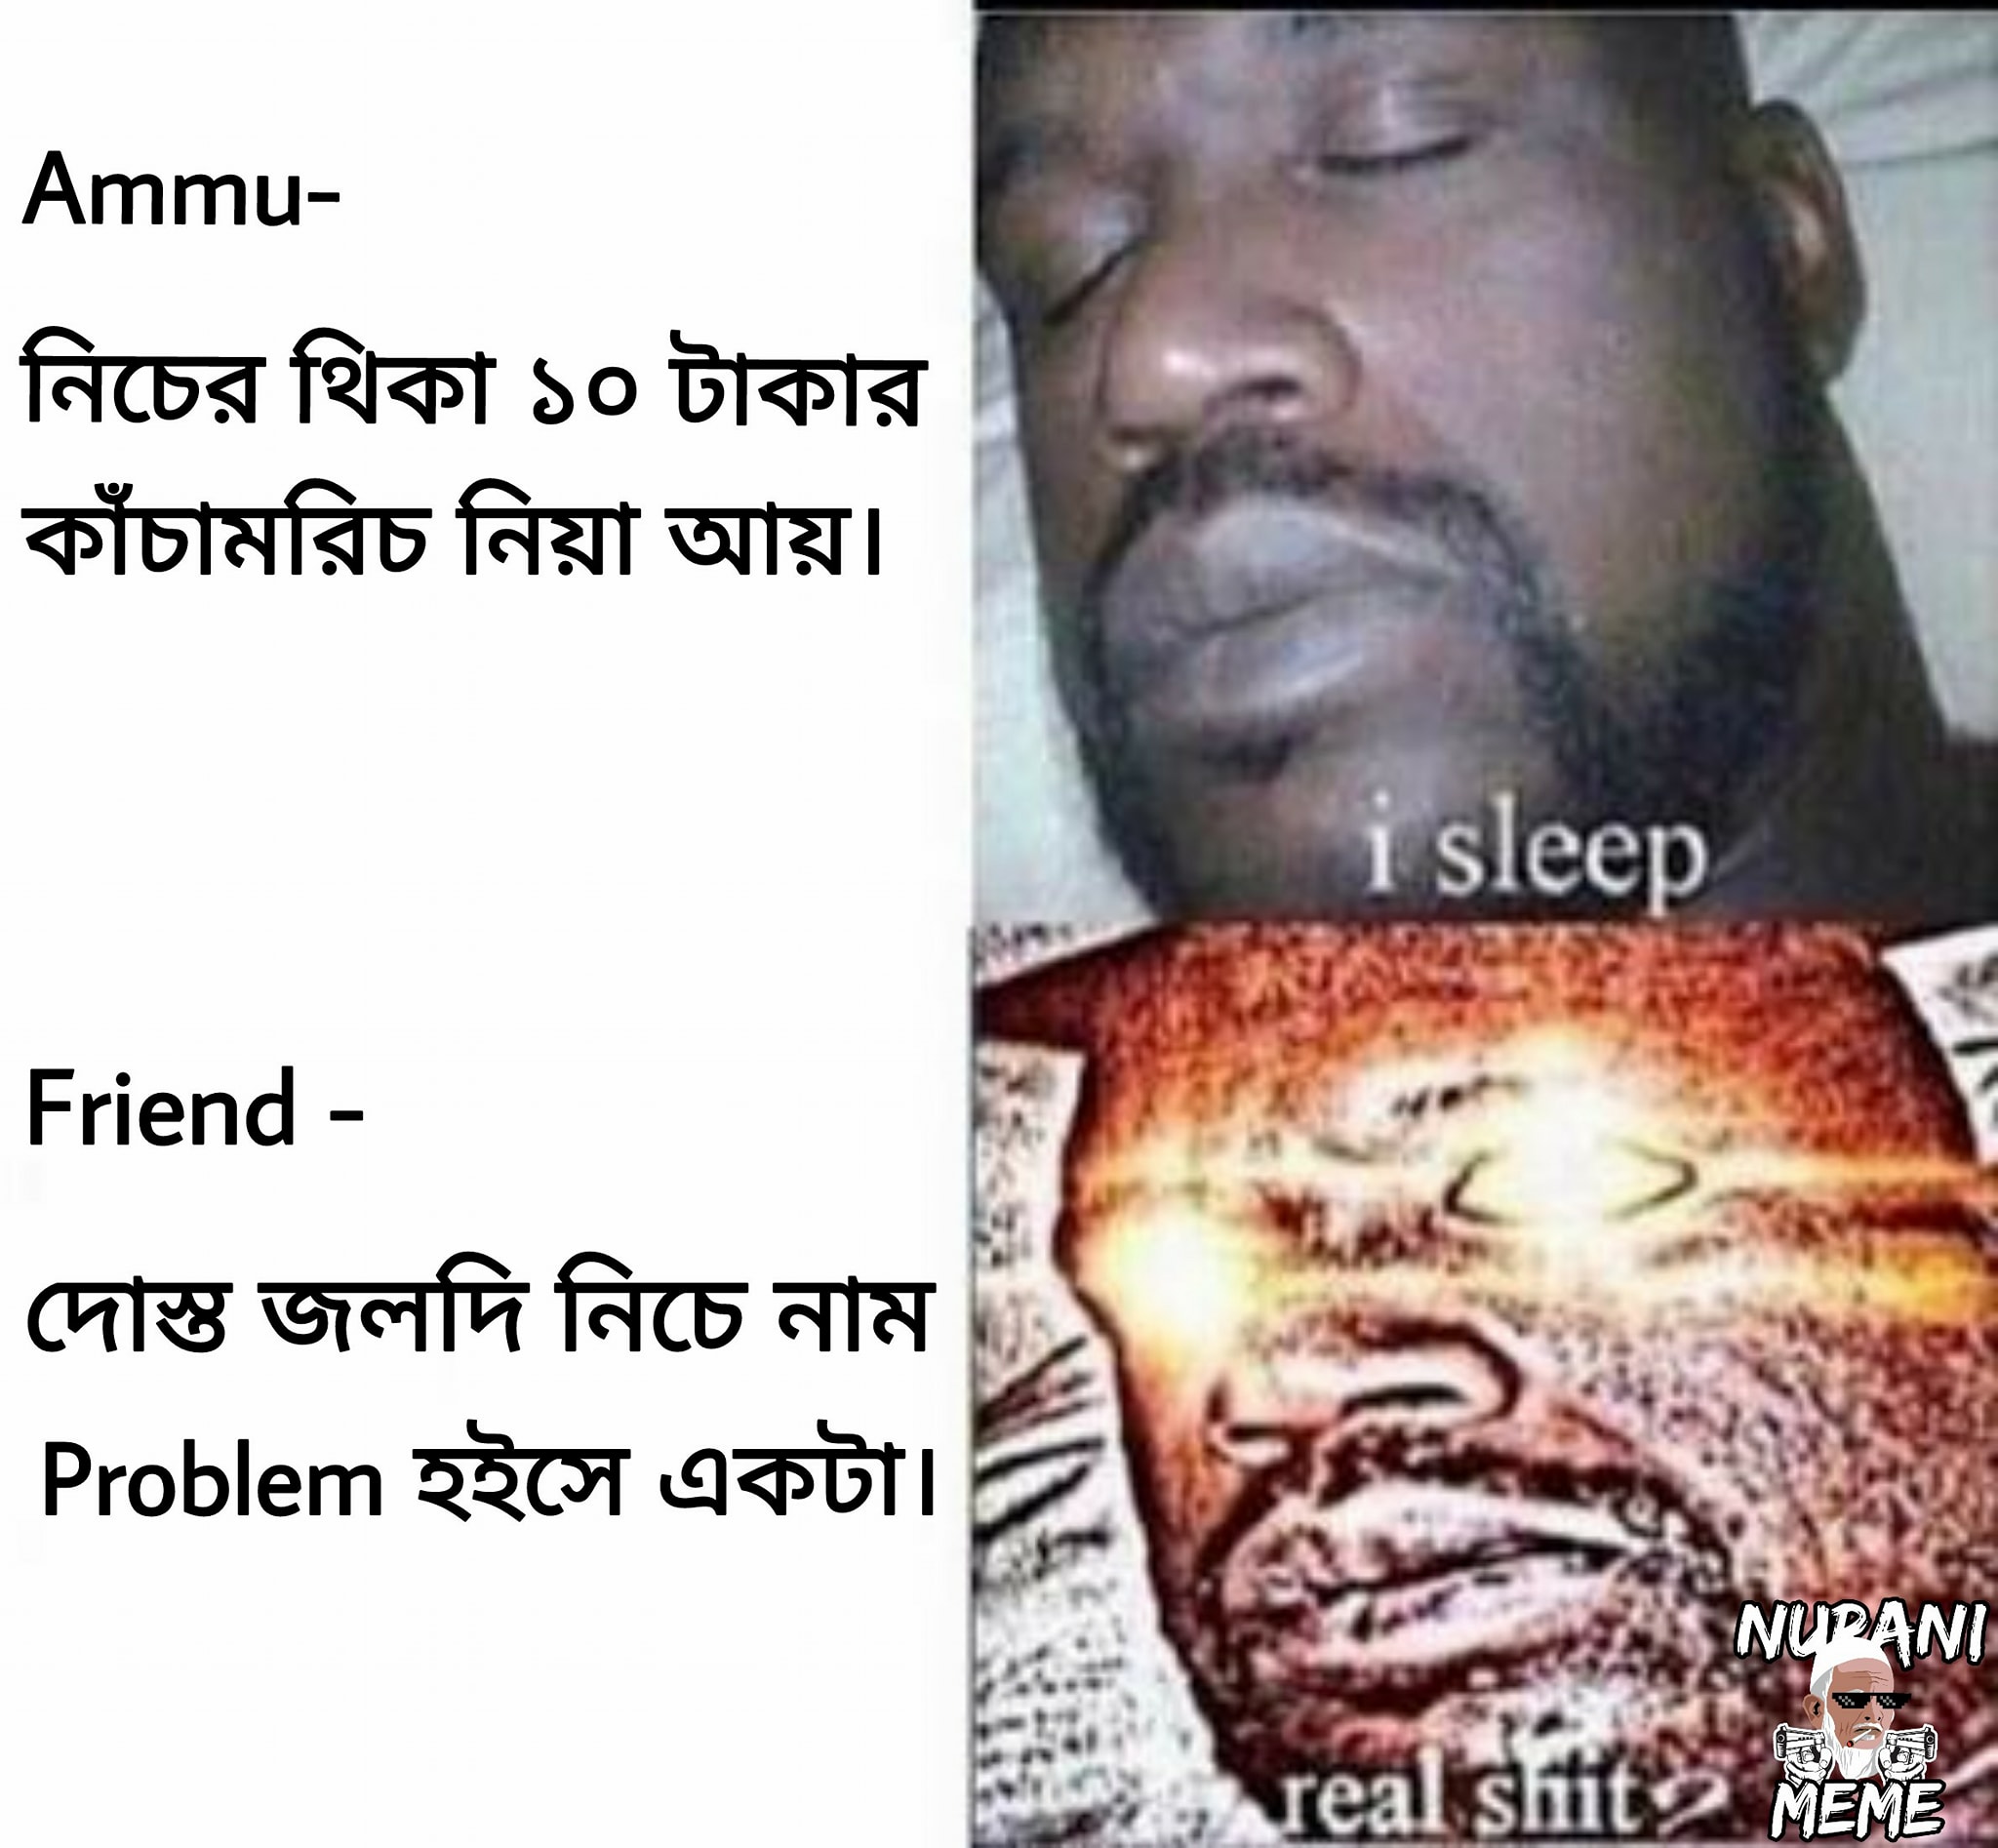
Caption: Ammu - নিচের থিকা ১০ টাকার কাচামরিচ  নিয়া আয় ।   i sleep     Friend -  দোস্ত জলদি নিচে নাম  Problem হইসে  একটা     real shit
Label: non-hate